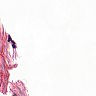
Metastatic tissue present: no